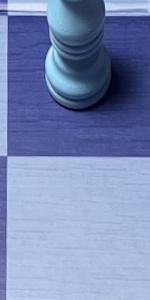
Label: Empty